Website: walmart
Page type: payment
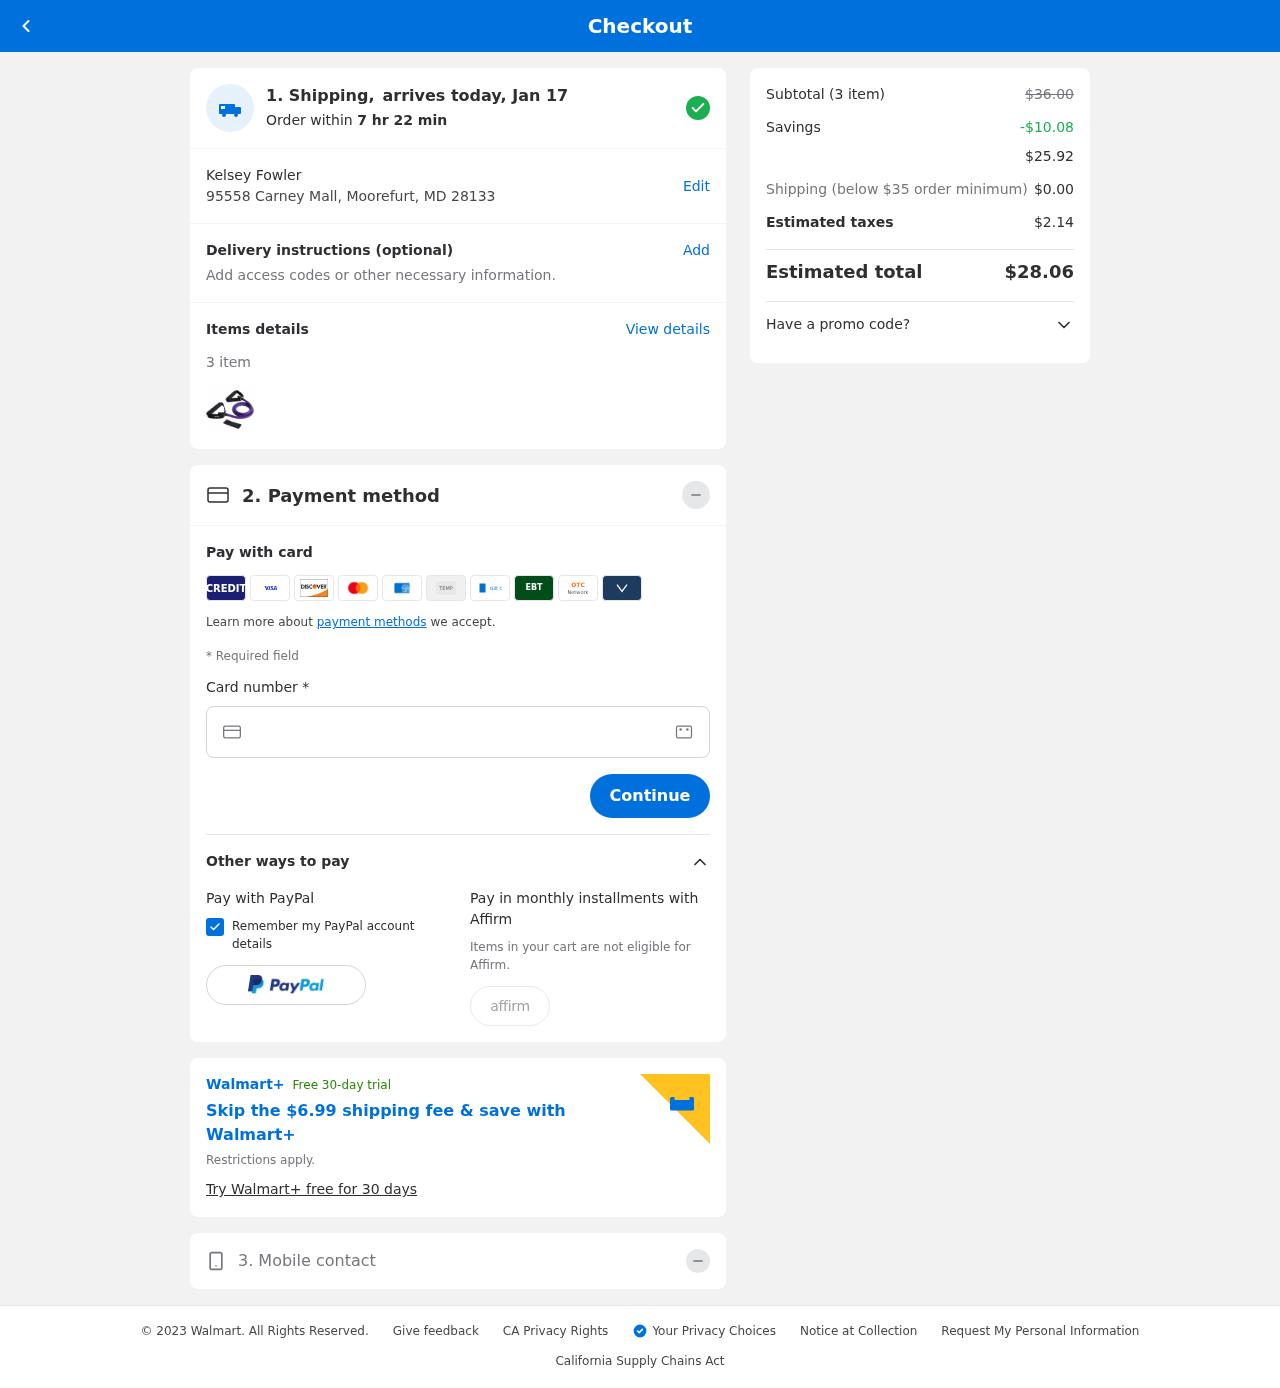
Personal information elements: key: PII_FULLNAME
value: Kelsey Fowler
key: PII_STREET
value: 95558 Carney Mall
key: PII_CITY_STATE_ZIP
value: Moorefurt, MD 28133
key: PII_CARD_NUMBER
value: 4963 7720 7531 3917
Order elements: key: ORDER_DELIVERY_DATE
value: Jan 17
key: ORDER_NUM_ITEMS
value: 3
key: ORDER_SUBTOTAL_BEFORE_SAVINGS
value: $36.00
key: ORDER_SAVINGS
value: -$10.08
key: ORDER_SUBTOTAL
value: $25.92
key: ORDER_SHIPPING_COST
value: $0.00
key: ORDER_TAX
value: $2.14
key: ORDER_TOTAL
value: $28.06